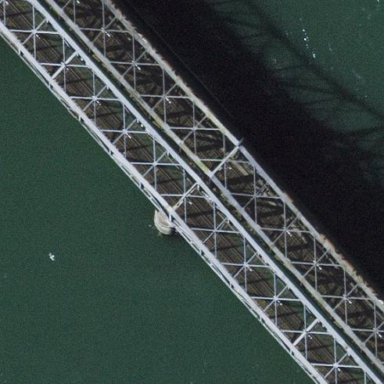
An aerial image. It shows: Truss bridge constructed as man-made structure.